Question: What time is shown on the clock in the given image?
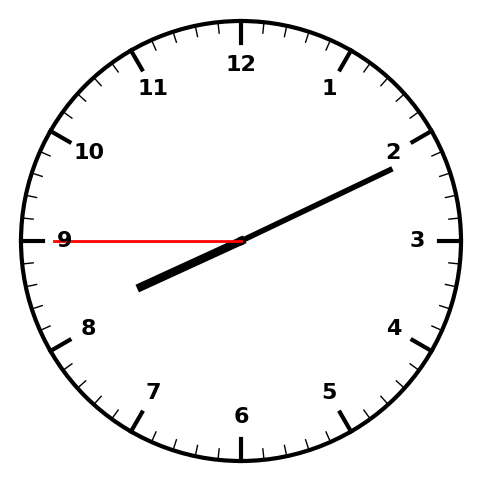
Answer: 08:10:45